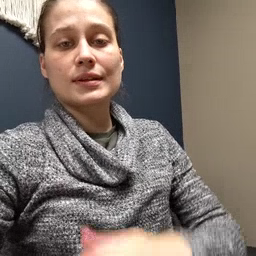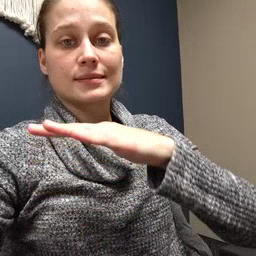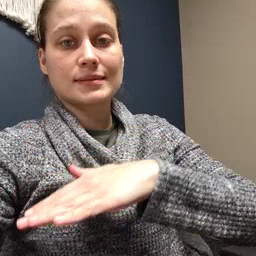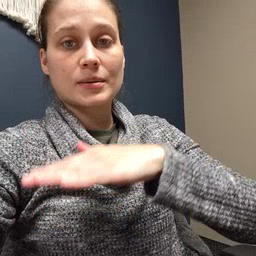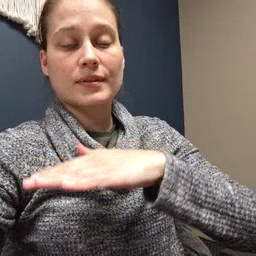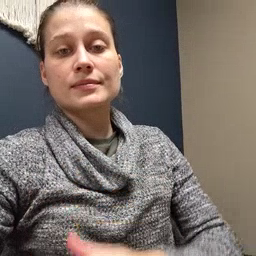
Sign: table